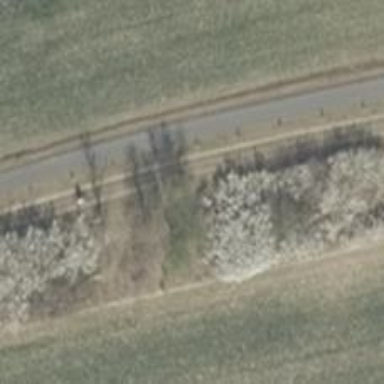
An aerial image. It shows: Asphalt path.